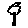
Label: tree